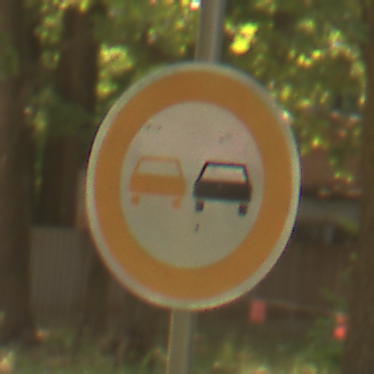
Verkehrszeichen: Ueberholverbot
Umgebung: Outdoor, Nature
Tageszeit: Midday
Wetter: PartlyCloudy
Licht: Natural
Jahreszeit: NotSpecified
Kontrast: LowContrast